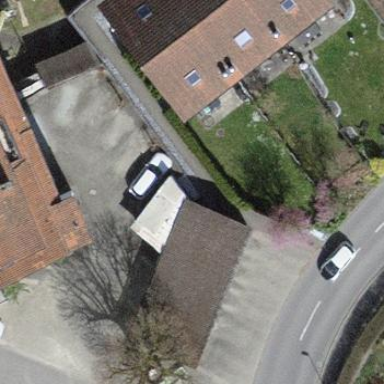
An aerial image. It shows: Building with tile roof.